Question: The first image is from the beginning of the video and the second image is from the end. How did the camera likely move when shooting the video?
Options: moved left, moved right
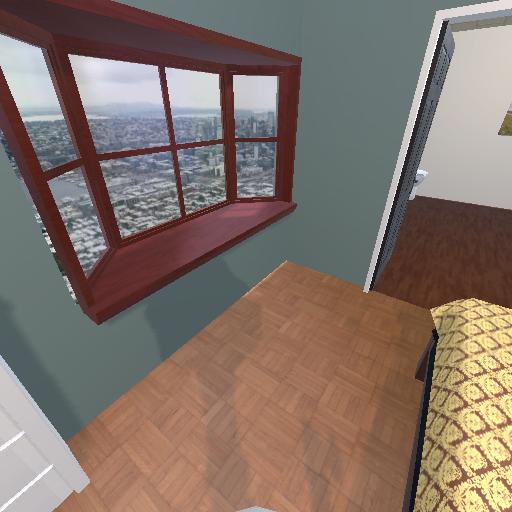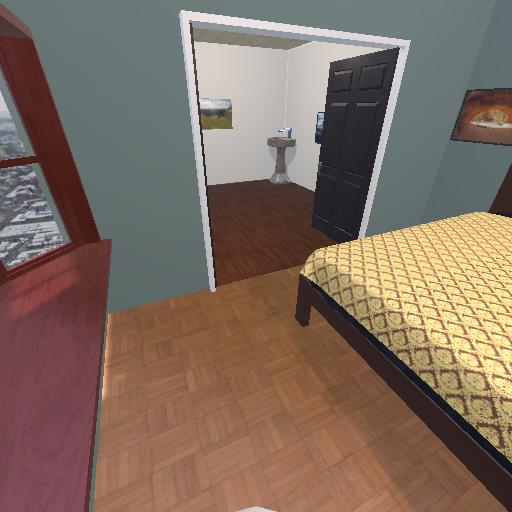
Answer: moved left